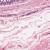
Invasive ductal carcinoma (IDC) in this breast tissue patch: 0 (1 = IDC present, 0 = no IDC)